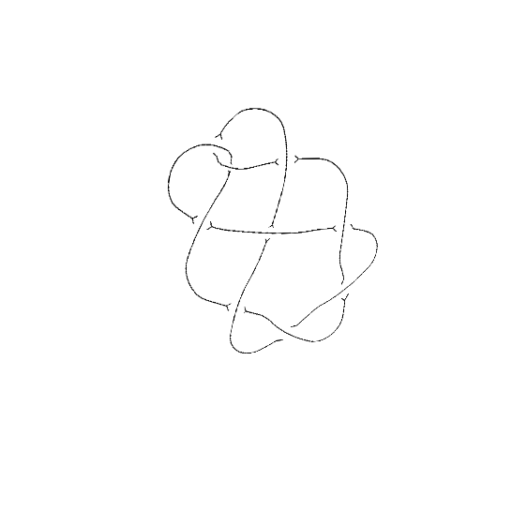
Crossing number: 9